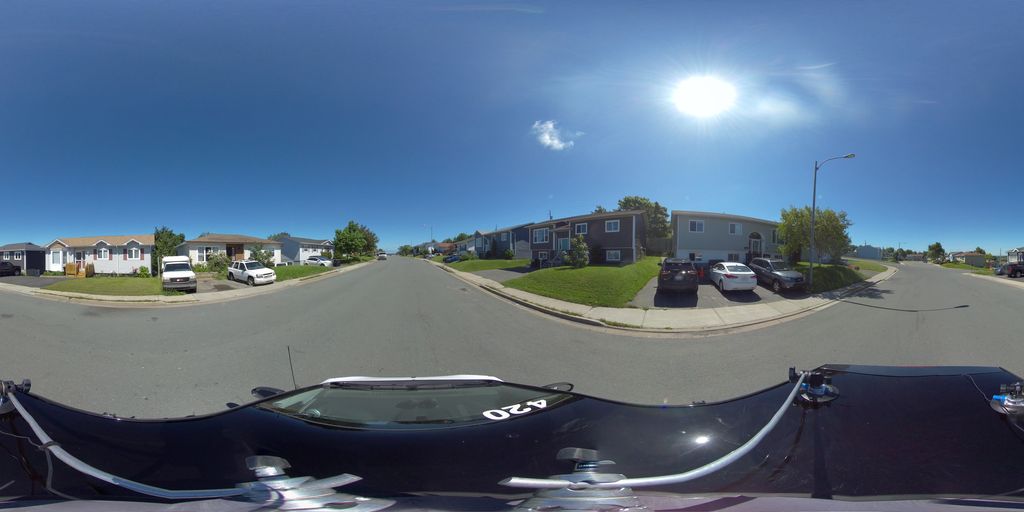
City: st_johns